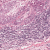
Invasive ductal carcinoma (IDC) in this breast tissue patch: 0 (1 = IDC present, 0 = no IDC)